Interaction volume radius: 10 \u00c5
Interaction volume height: 20 \u00c5
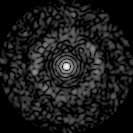
Disorder parameter: 0.8376